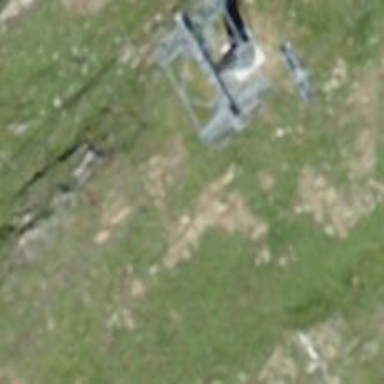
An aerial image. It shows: Pylon used for aerialway.